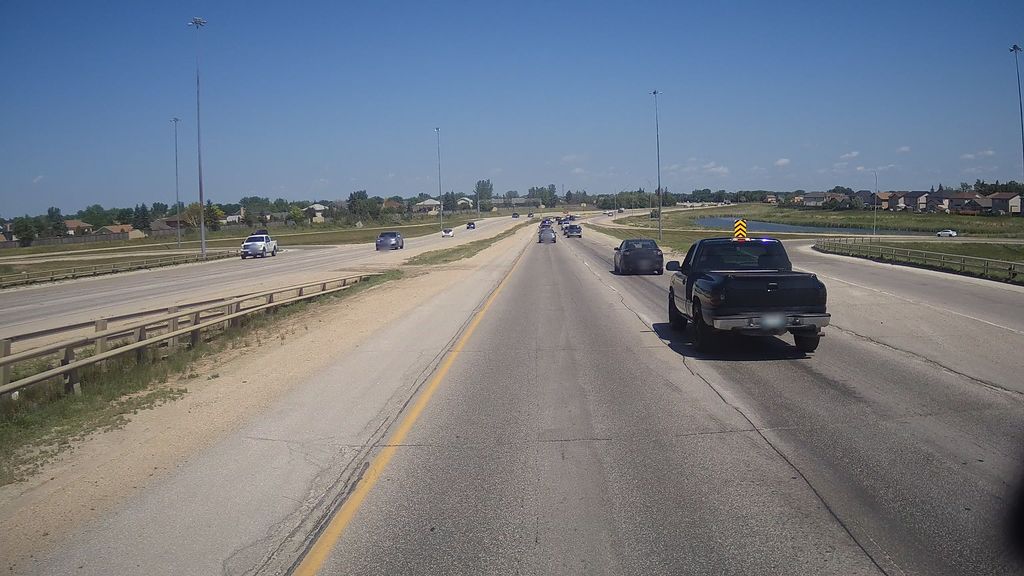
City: winnipeg